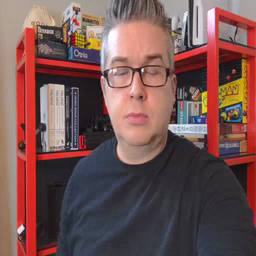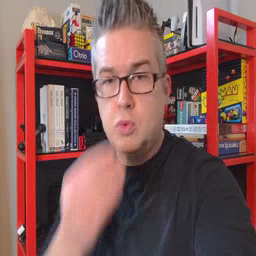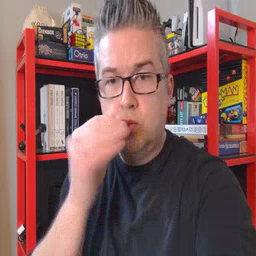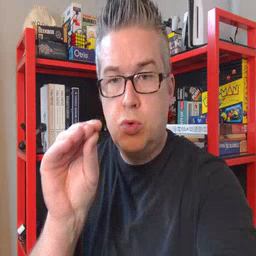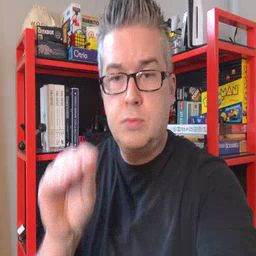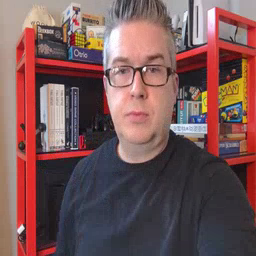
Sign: kiss